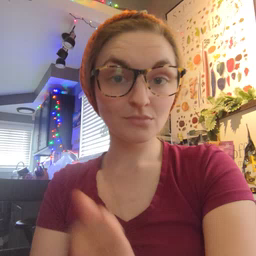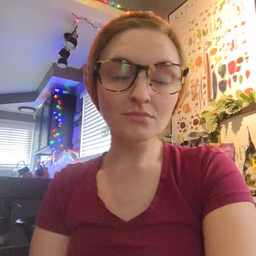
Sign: hate